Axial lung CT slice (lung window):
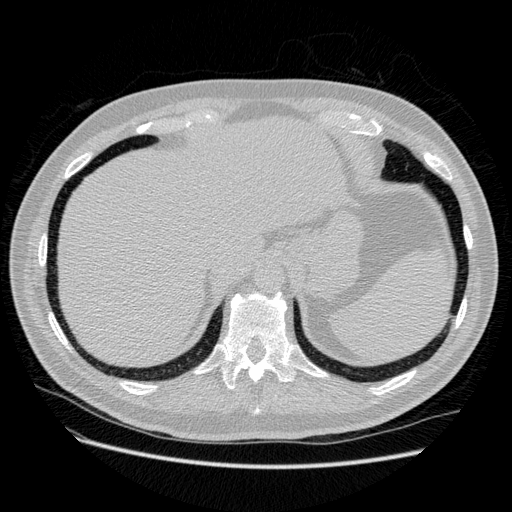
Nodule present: no